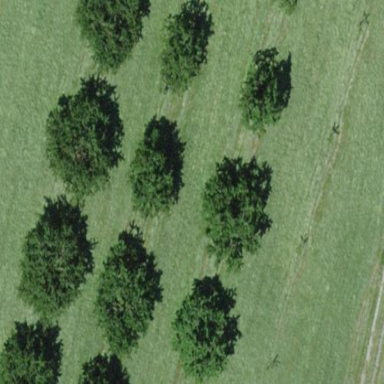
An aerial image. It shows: Orchard.